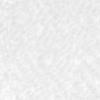
Label: no_change